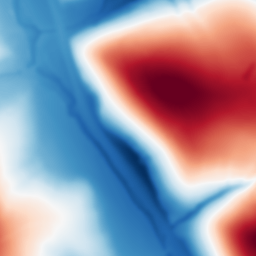
Category: multiscale
Decomposition family: dog
Decomposition parameters: sigma_low: 2
sigma_high: 100
Upsampling method: bilinear
Upsampling parameters: scale: 2
Upsampling scale: 2